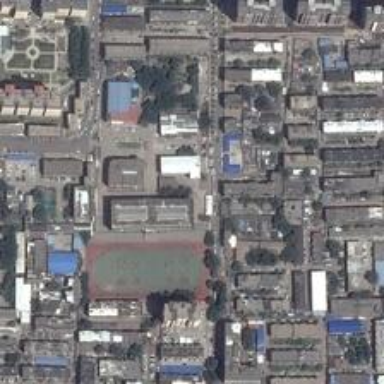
A standard field is in use while another is under construction .